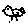
Label: bird